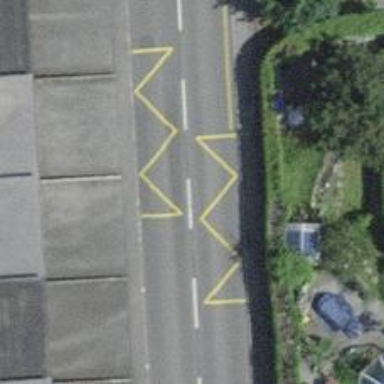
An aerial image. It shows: Public transport stop position.